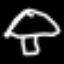
Label: mushroom